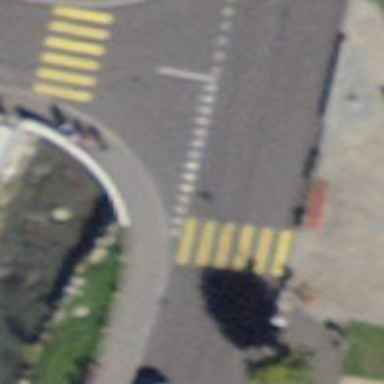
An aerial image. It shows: Zebra crossing on the road.